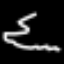
Label: squiggle